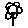
Label: flower